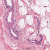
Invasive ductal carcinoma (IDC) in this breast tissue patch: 0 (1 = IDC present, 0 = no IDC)